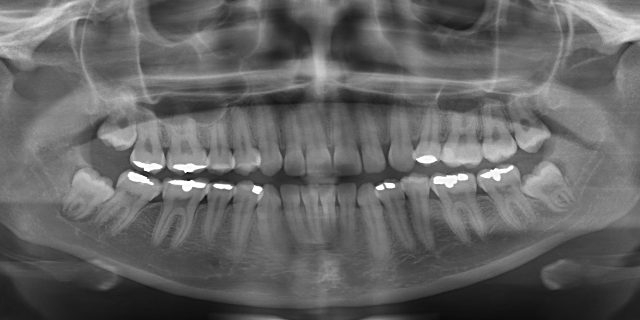
adult